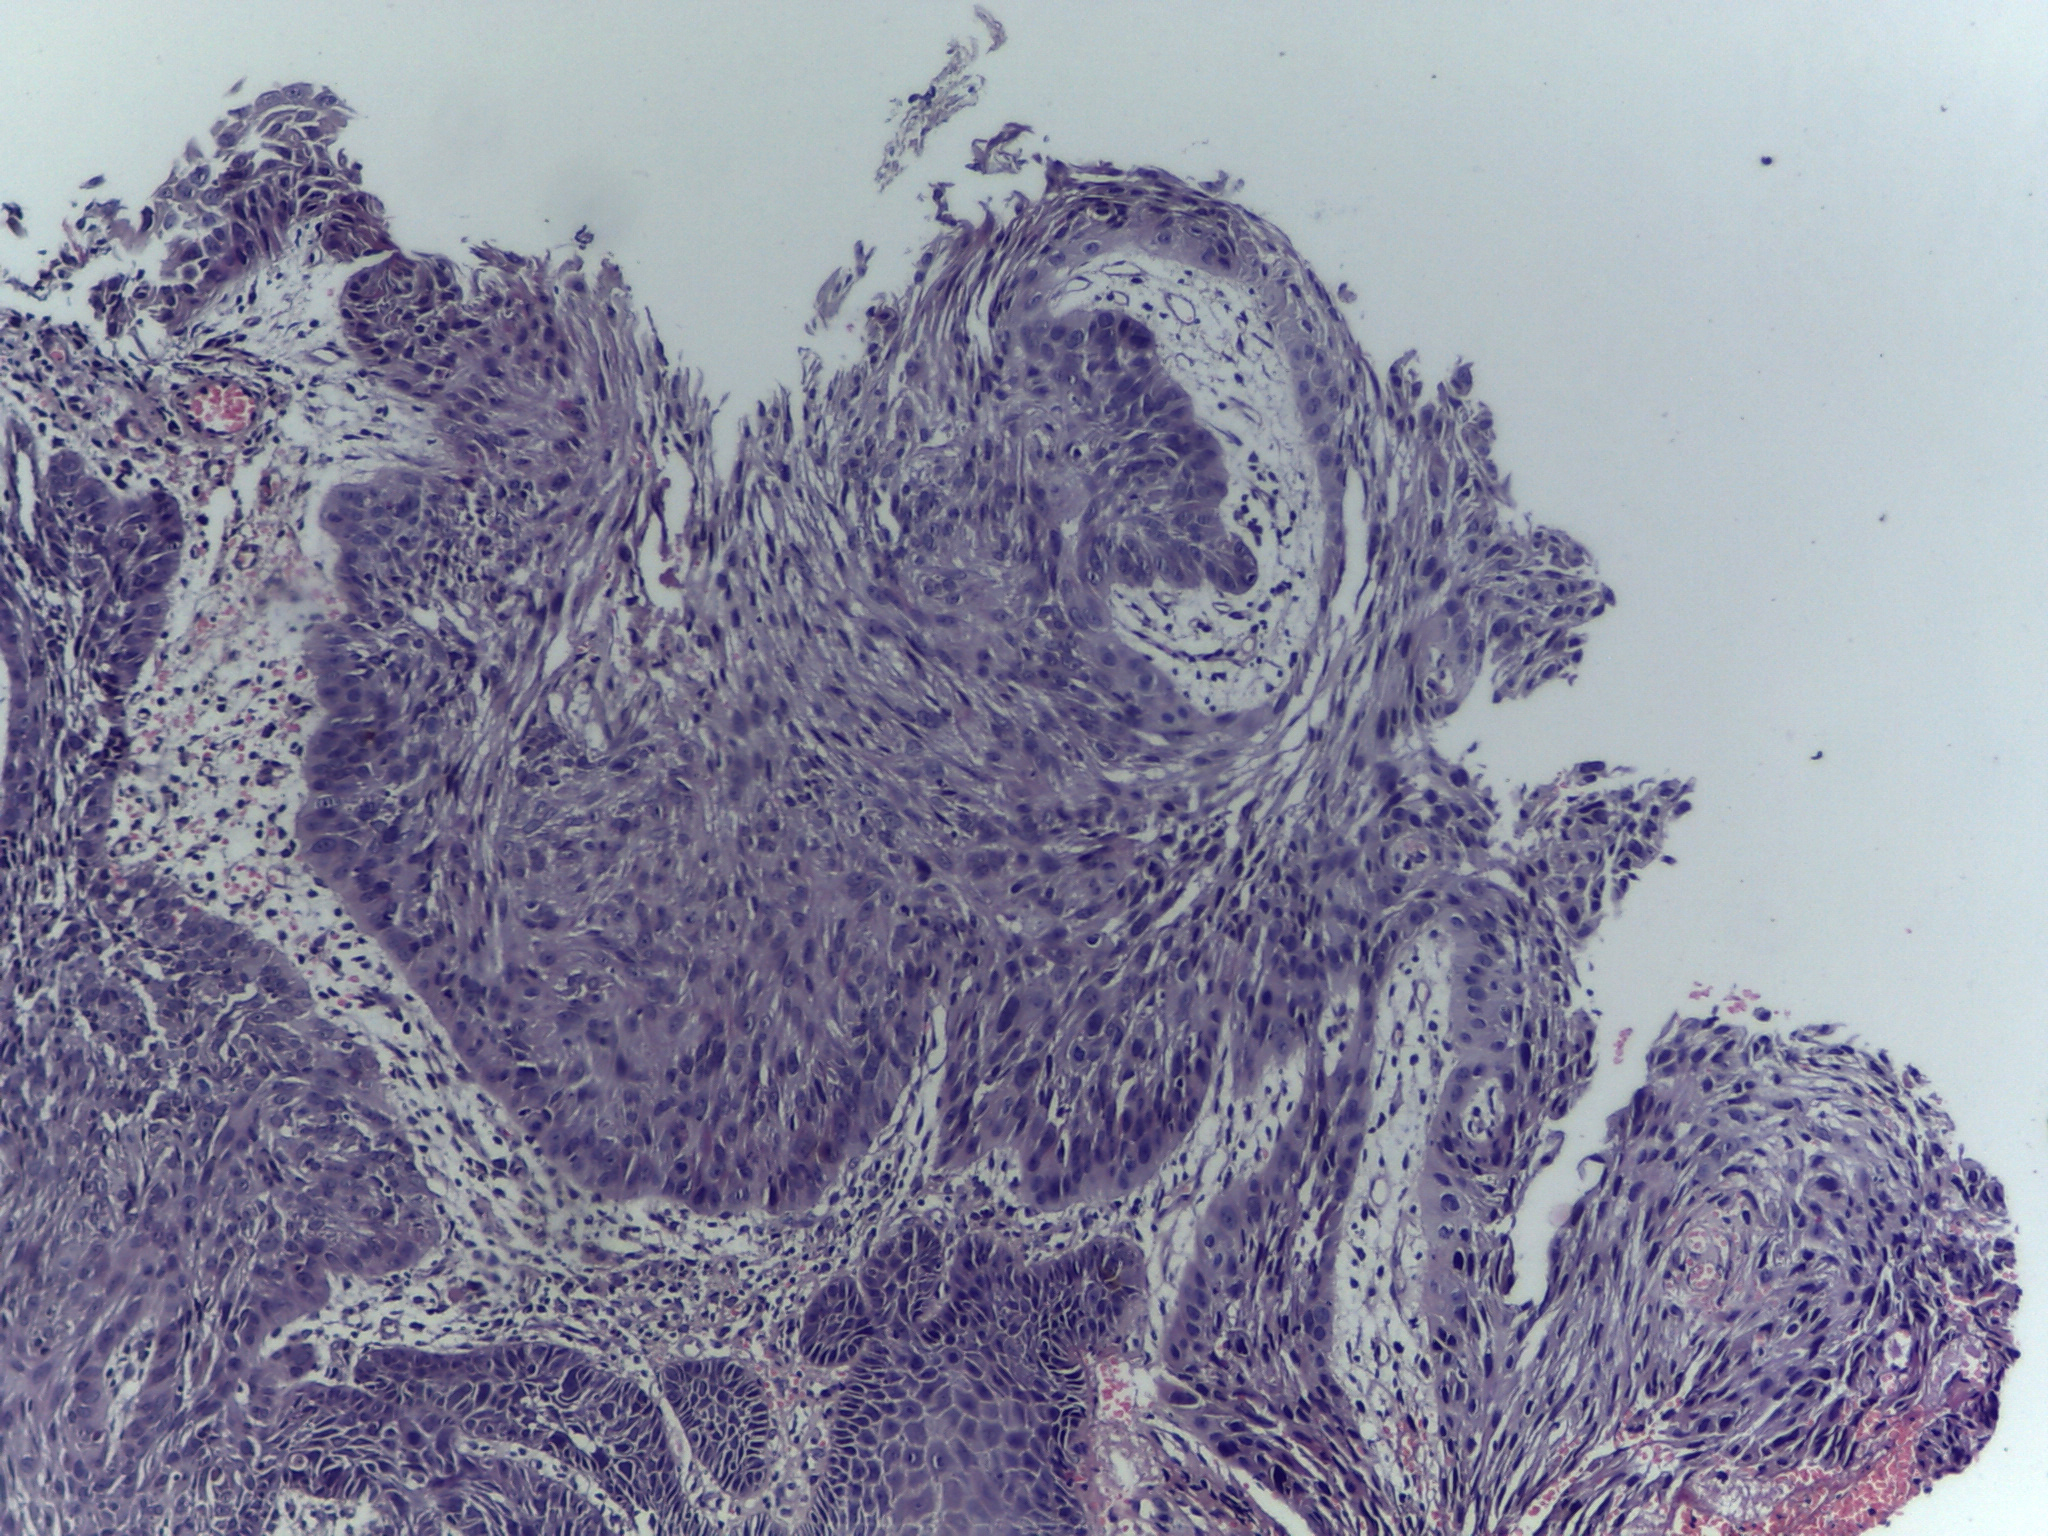
Diagnosis: OSCC